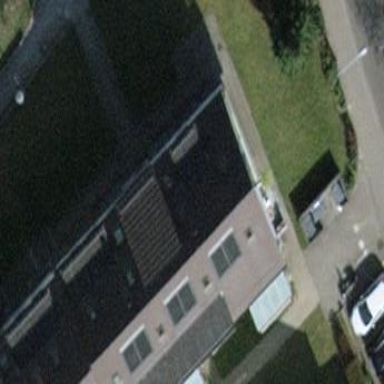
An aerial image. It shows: Gabled roof adorns the apartments building.